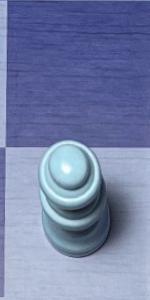
Label: Queen_White